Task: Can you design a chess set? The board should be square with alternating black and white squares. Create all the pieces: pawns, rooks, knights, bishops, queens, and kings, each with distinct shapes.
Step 1837:
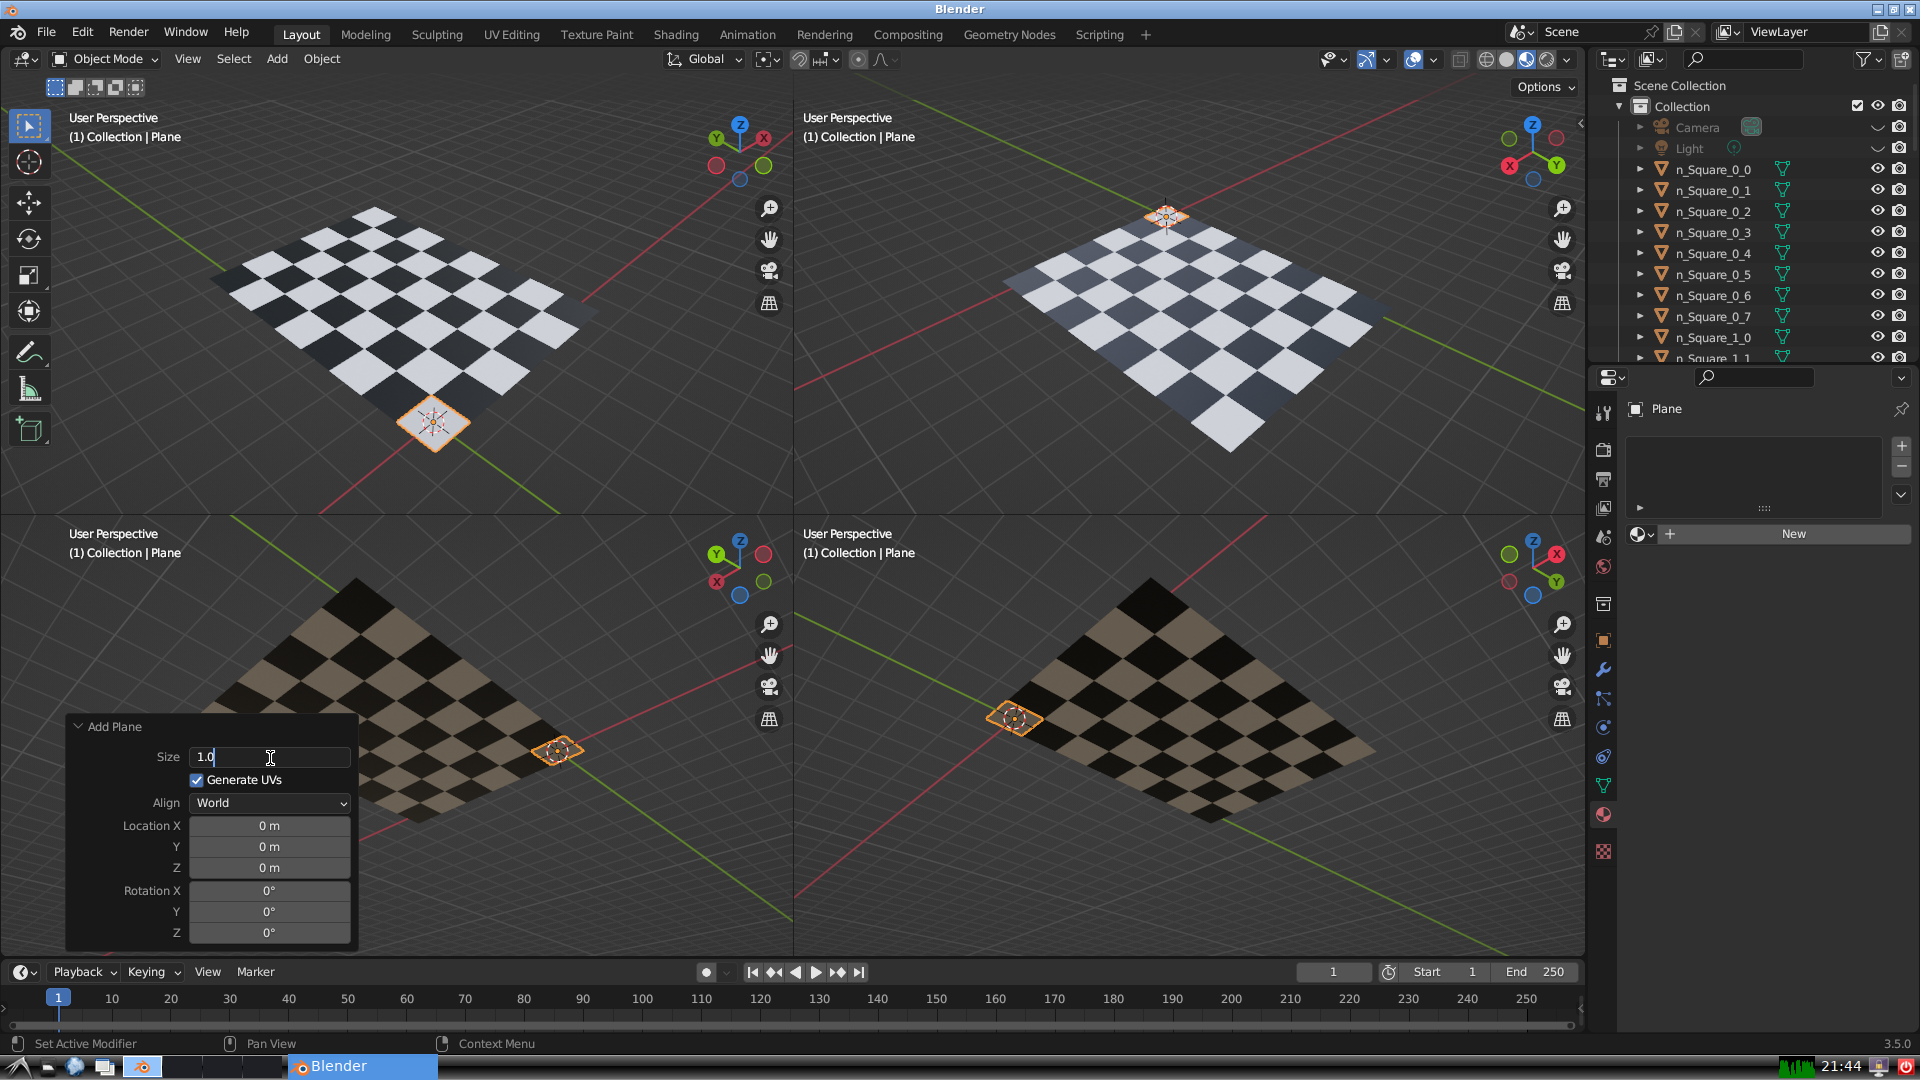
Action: {"key_press": ['Return']}